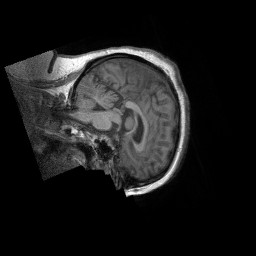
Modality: T1w
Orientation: sagittal
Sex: female
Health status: ill
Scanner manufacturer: siemens
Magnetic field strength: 3 T
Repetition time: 1.66 s
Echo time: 0.00254 s